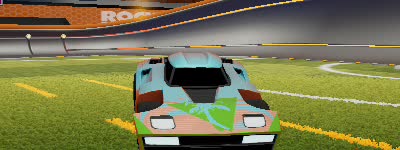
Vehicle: breakout